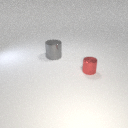
large gray metal cylinder behind small red metal cylinder